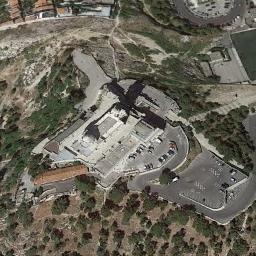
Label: church